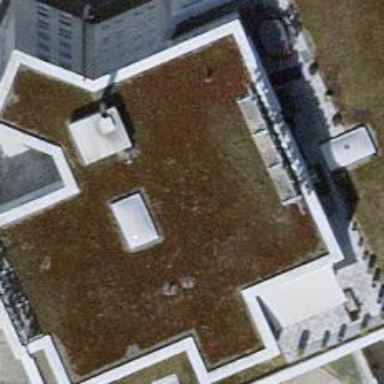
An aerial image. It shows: Hotel.